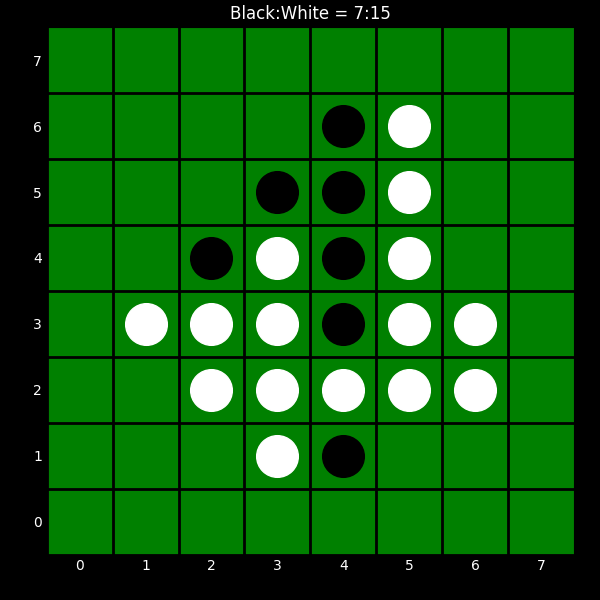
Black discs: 7
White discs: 15